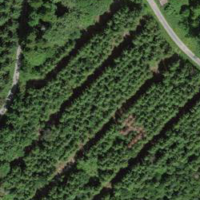
EUNIS habitat code: 44
Species observed at this site:
Cardamine pratensis